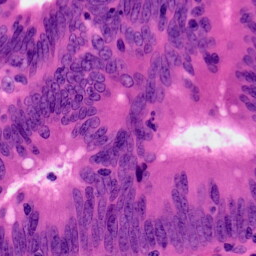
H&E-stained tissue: Colon